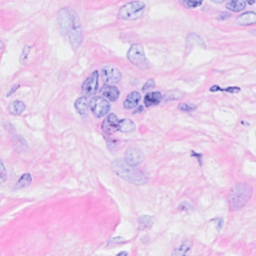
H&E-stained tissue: Breast